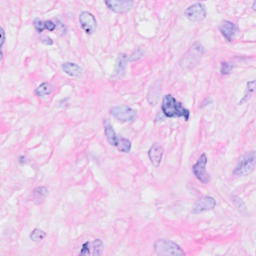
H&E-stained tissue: Breast